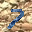
Label: 7